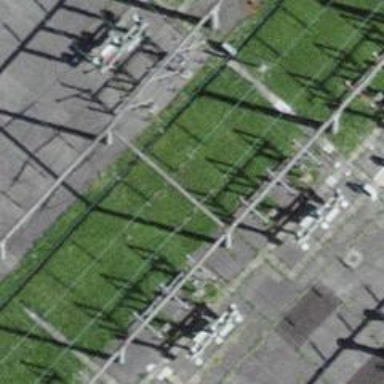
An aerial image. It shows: Three cables of power line.